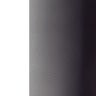
Metastatic tissue present: no